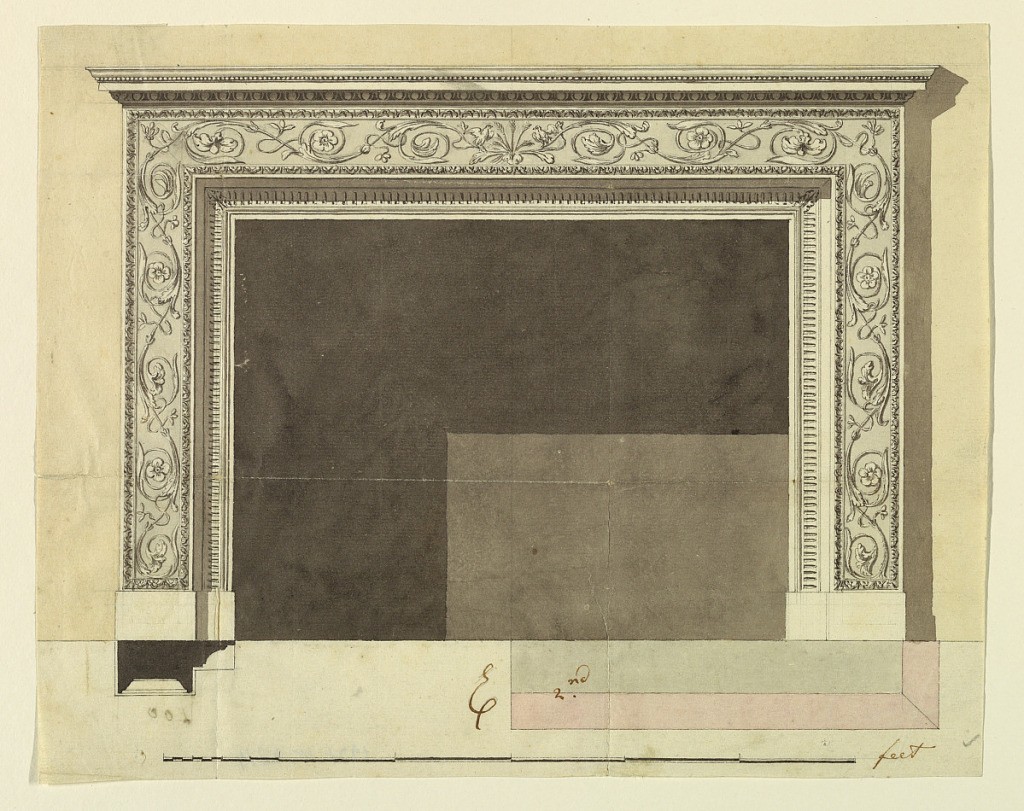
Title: Design for a Chimneypiece
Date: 1780–1800
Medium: Graphite, pen and ink, brush and watercolor on paper
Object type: Drawing
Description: A variation of the design of 1938-88-8206. The rinceaux spring from a palmette of ears of grain, with birds sitting beside. Shadow, background, base line, scale like that in 1938-88-8213. At left is the plan of the lateral part, at right, of the right half of the entablature.